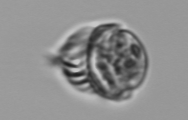
Label: Leegaardiella_ovalis